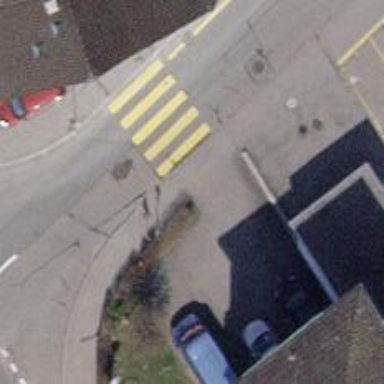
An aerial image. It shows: Zebra crossing on the road.